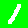
Digit: 1